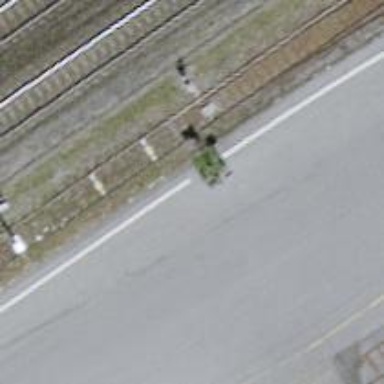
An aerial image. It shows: Railway switch.